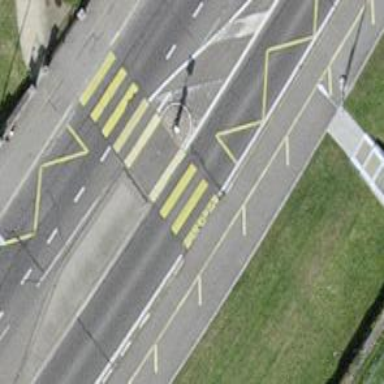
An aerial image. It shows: Uncontrolled crossing with pedestrian island.